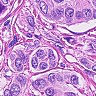
Metastatic tissue present: yes